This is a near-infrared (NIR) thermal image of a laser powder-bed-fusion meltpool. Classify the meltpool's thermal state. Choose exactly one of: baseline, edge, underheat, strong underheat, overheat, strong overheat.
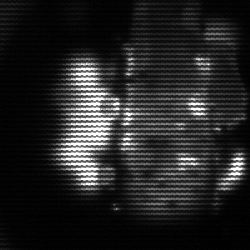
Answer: strong underheat